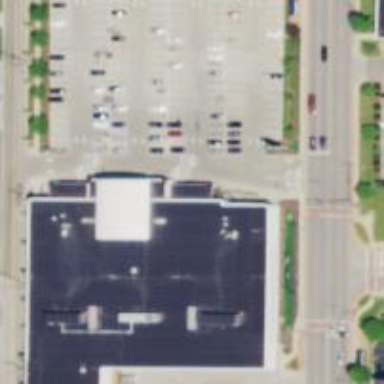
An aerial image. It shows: Supermarket.